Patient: sex M, age 54
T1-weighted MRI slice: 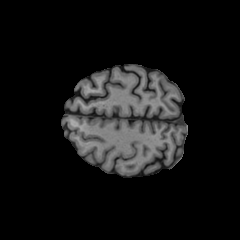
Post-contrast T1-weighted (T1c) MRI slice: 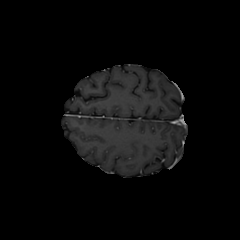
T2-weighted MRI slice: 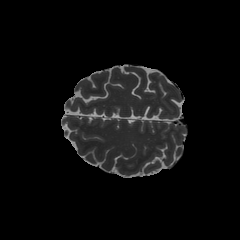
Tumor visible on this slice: no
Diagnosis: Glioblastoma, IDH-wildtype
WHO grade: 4